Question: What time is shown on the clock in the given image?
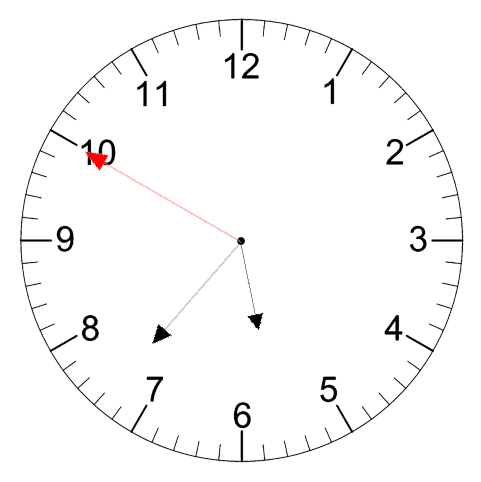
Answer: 05:36:50